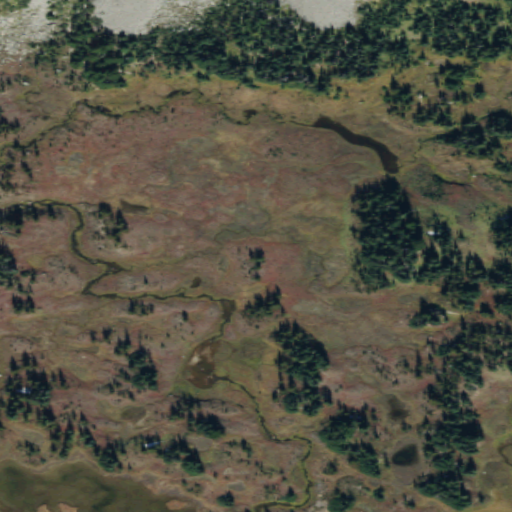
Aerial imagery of plain(s) in Washington named Elysian Fields containing woody wetlands, shrub, evergreen forest, herbaceous wetlands, grassland, open water, and barren land